Aerial crown-view tile of a tropical tree (Barro Colorado Island, Panama), acquired 20250715:
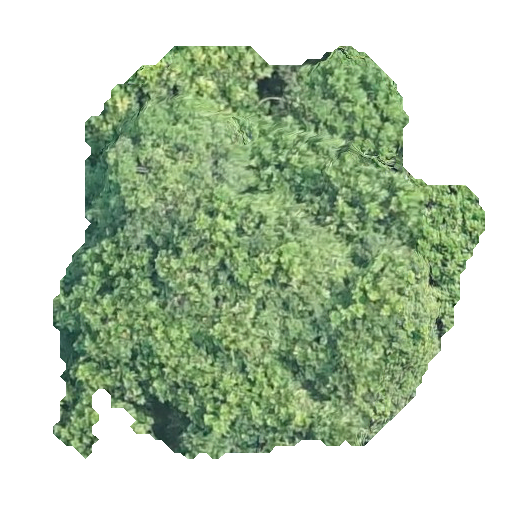
Species: Anacardium excelsum
GBIF accepted scientific name: Anacardium excelsum
Crown area: 199.178 m²